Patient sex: M
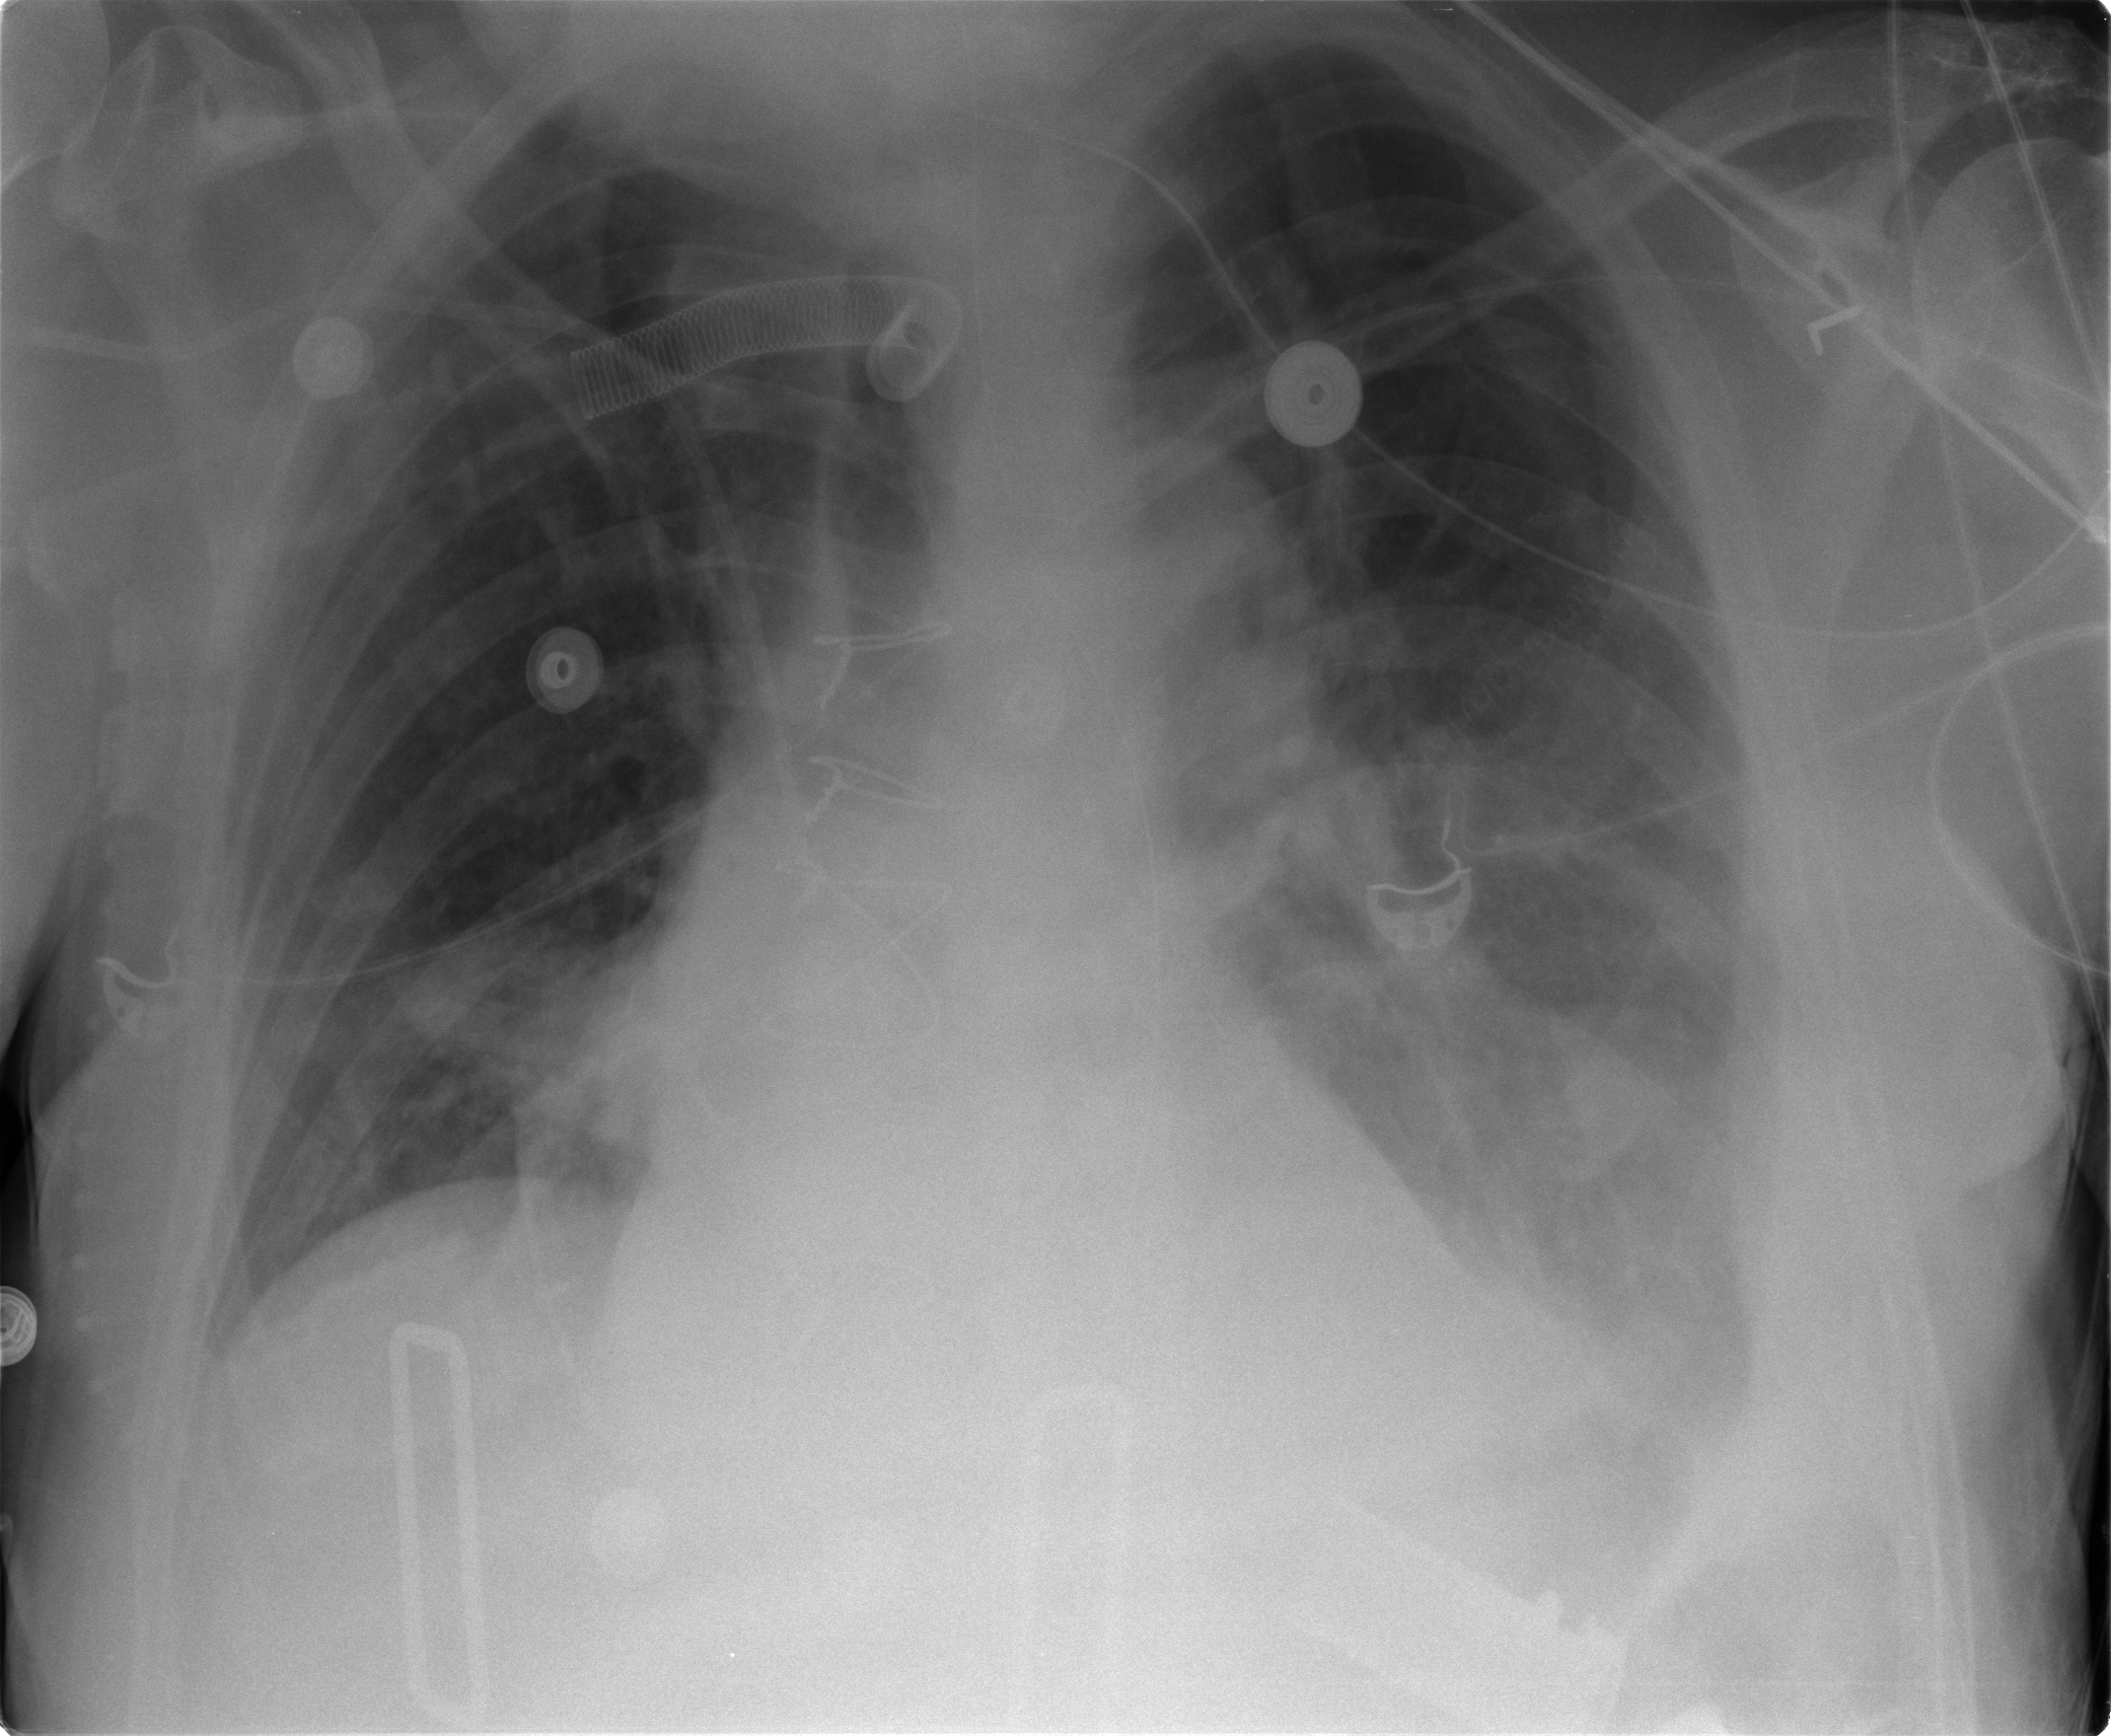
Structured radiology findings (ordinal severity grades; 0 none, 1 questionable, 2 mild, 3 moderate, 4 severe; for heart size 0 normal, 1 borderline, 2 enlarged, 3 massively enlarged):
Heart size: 0
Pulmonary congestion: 2
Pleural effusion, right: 0
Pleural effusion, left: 2
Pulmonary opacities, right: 0
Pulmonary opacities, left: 0
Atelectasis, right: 2
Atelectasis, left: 2